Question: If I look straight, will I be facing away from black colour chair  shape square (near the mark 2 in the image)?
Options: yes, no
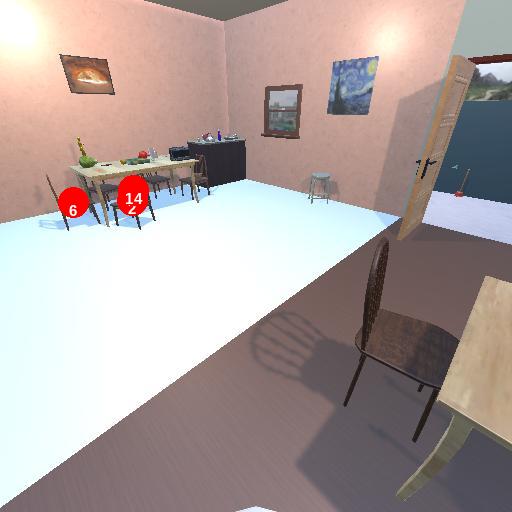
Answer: yes